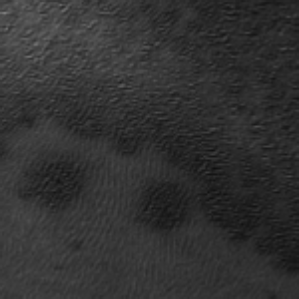
Label: frost